Field crop: tomato
Growth stage: 1
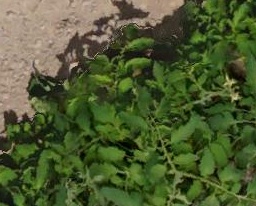
Species: tomato